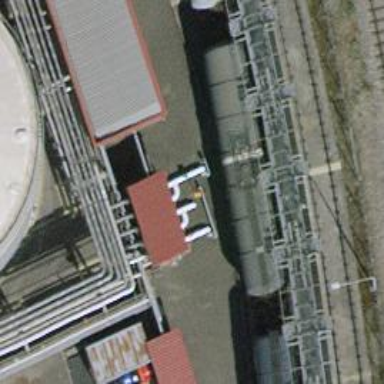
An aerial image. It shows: Pipeline structure.